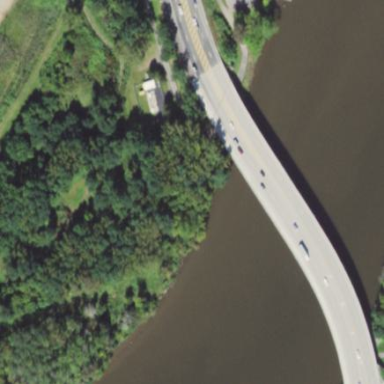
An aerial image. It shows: Man-made bridge.